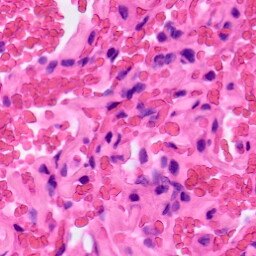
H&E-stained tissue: Lung